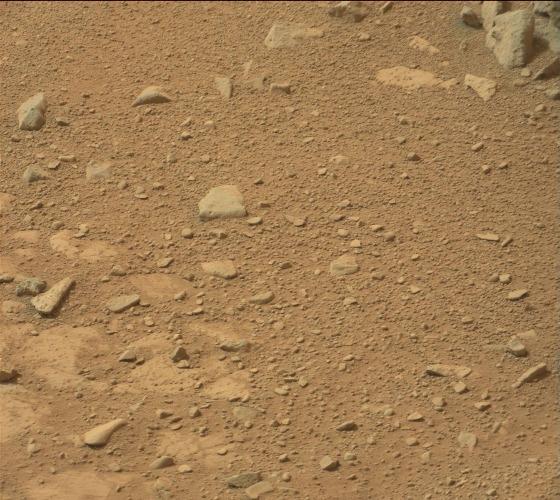
Terrain classes present: Bedrock, Gravel / Sand / Soil, Rock, Shadow